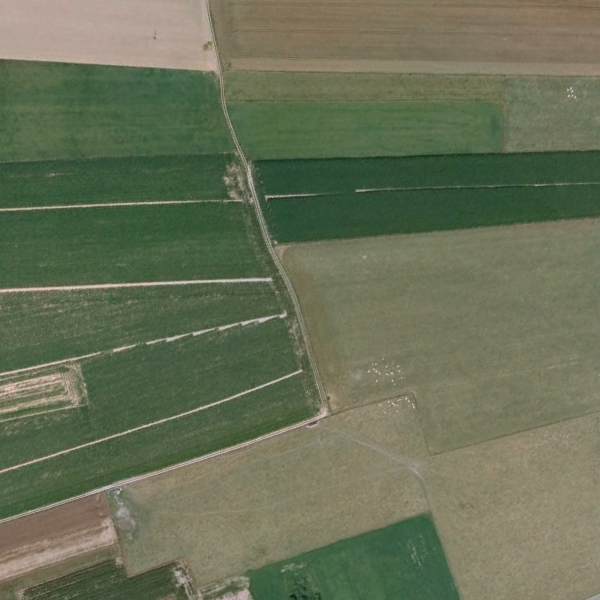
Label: Farmland